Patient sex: M
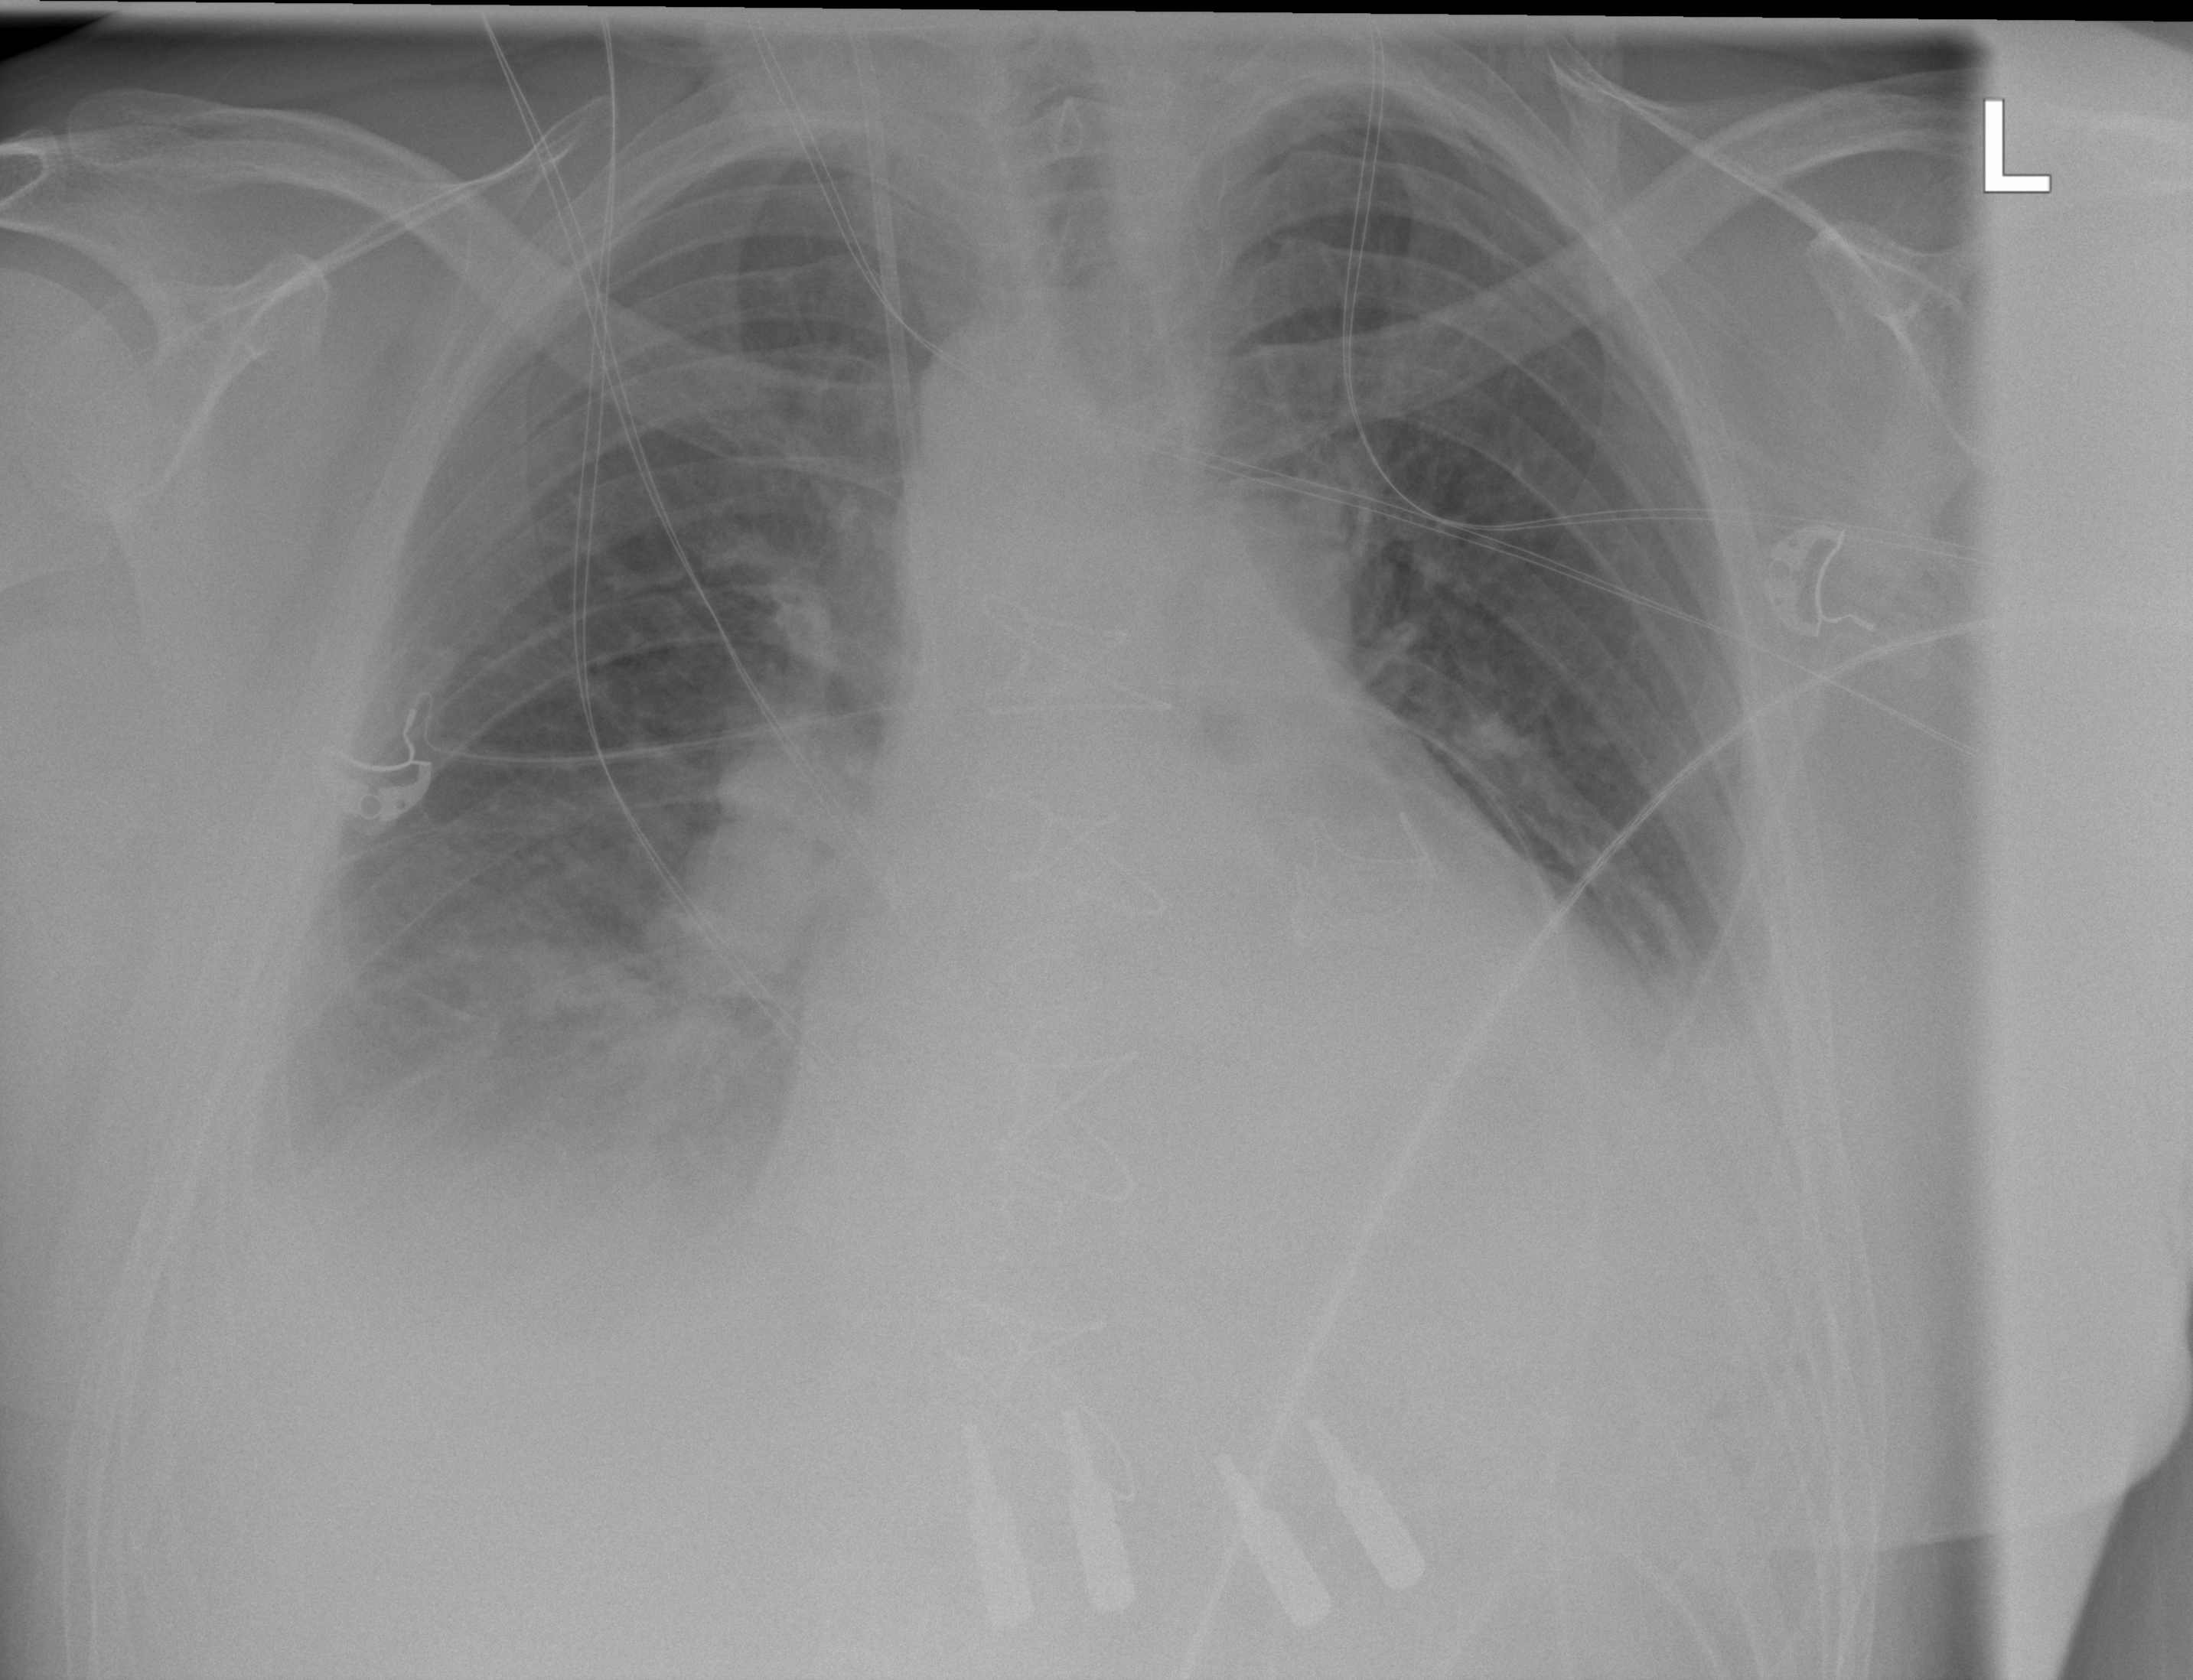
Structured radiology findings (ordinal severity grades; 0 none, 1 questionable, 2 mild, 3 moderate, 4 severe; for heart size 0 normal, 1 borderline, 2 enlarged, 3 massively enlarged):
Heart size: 2
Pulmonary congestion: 2
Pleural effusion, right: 3
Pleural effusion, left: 2
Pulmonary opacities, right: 2
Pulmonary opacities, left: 0
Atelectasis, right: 2
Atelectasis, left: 2